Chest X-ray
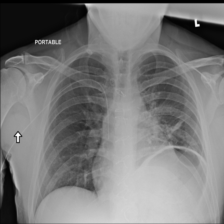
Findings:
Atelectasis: negative
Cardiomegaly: negative
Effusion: negative
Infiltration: negative
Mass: negative
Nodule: negative
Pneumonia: negative
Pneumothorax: negative
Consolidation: negative
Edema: negative
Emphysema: negative
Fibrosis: negative
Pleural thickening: negative
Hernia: negative